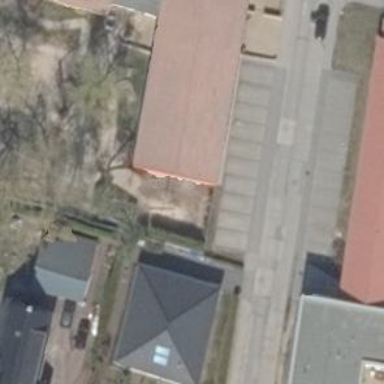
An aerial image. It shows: Building with gabled roof.